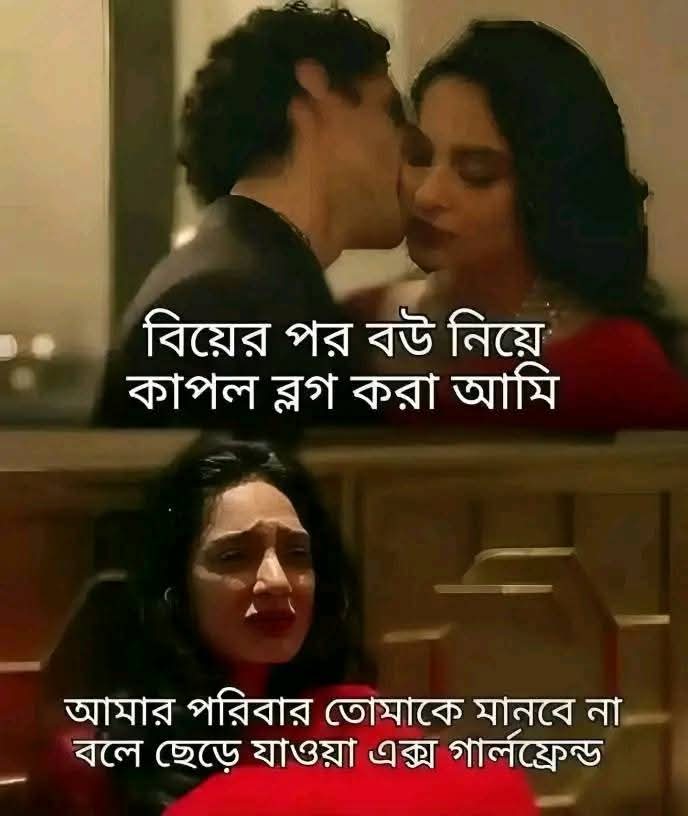
Text: বিয়ের পর বউ নিয়ে কাপল ব্লগ করা আমি
আমার পরিবার তোমাকে মানবে না বলে ছেড়ে যাওয়া এক্স গার্লফ্রেন্ড
Label: Non Hate